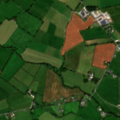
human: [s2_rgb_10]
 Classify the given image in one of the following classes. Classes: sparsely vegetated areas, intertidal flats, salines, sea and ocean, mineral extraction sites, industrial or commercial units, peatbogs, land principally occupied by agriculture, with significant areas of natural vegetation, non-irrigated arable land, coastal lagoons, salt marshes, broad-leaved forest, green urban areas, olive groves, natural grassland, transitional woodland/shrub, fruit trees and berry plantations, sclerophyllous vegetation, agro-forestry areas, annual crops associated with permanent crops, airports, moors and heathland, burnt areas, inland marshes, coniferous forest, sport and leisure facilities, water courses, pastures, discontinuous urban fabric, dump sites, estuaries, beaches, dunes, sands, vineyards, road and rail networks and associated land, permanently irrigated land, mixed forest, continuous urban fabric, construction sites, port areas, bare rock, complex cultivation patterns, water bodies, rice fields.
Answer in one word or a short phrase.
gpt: pastures